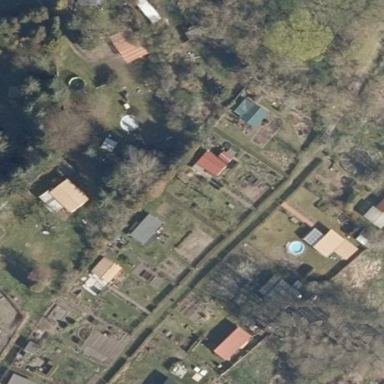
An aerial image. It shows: Allotments area.